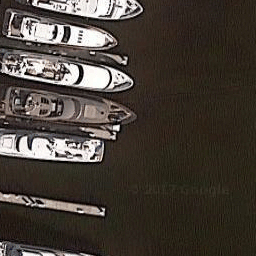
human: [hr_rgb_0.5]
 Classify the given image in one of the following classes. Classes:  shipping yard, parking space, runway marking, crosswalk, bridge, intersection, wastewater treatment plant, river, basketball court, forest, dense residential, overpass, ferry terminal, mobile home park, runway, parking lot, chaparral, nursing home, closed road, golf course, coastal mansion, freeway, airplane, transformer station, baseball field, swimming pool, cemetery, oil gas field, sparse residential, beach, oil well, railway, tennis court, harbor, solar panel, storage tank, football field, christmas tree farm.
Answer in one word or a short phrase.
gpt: harbor